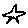
Label: star